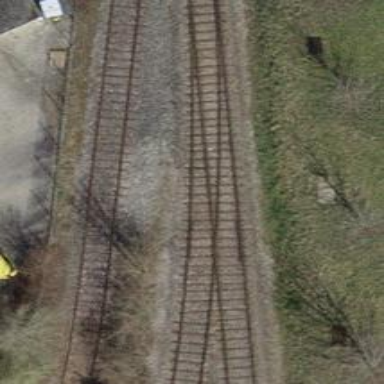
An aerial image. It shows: Railway switch.